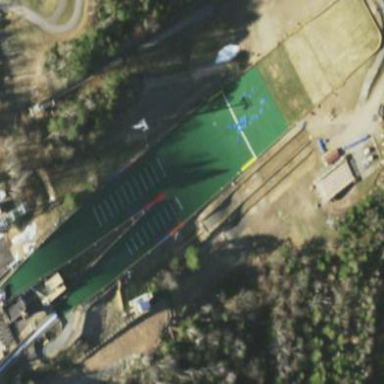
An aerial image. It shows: Ski jumping pitch for leisure.